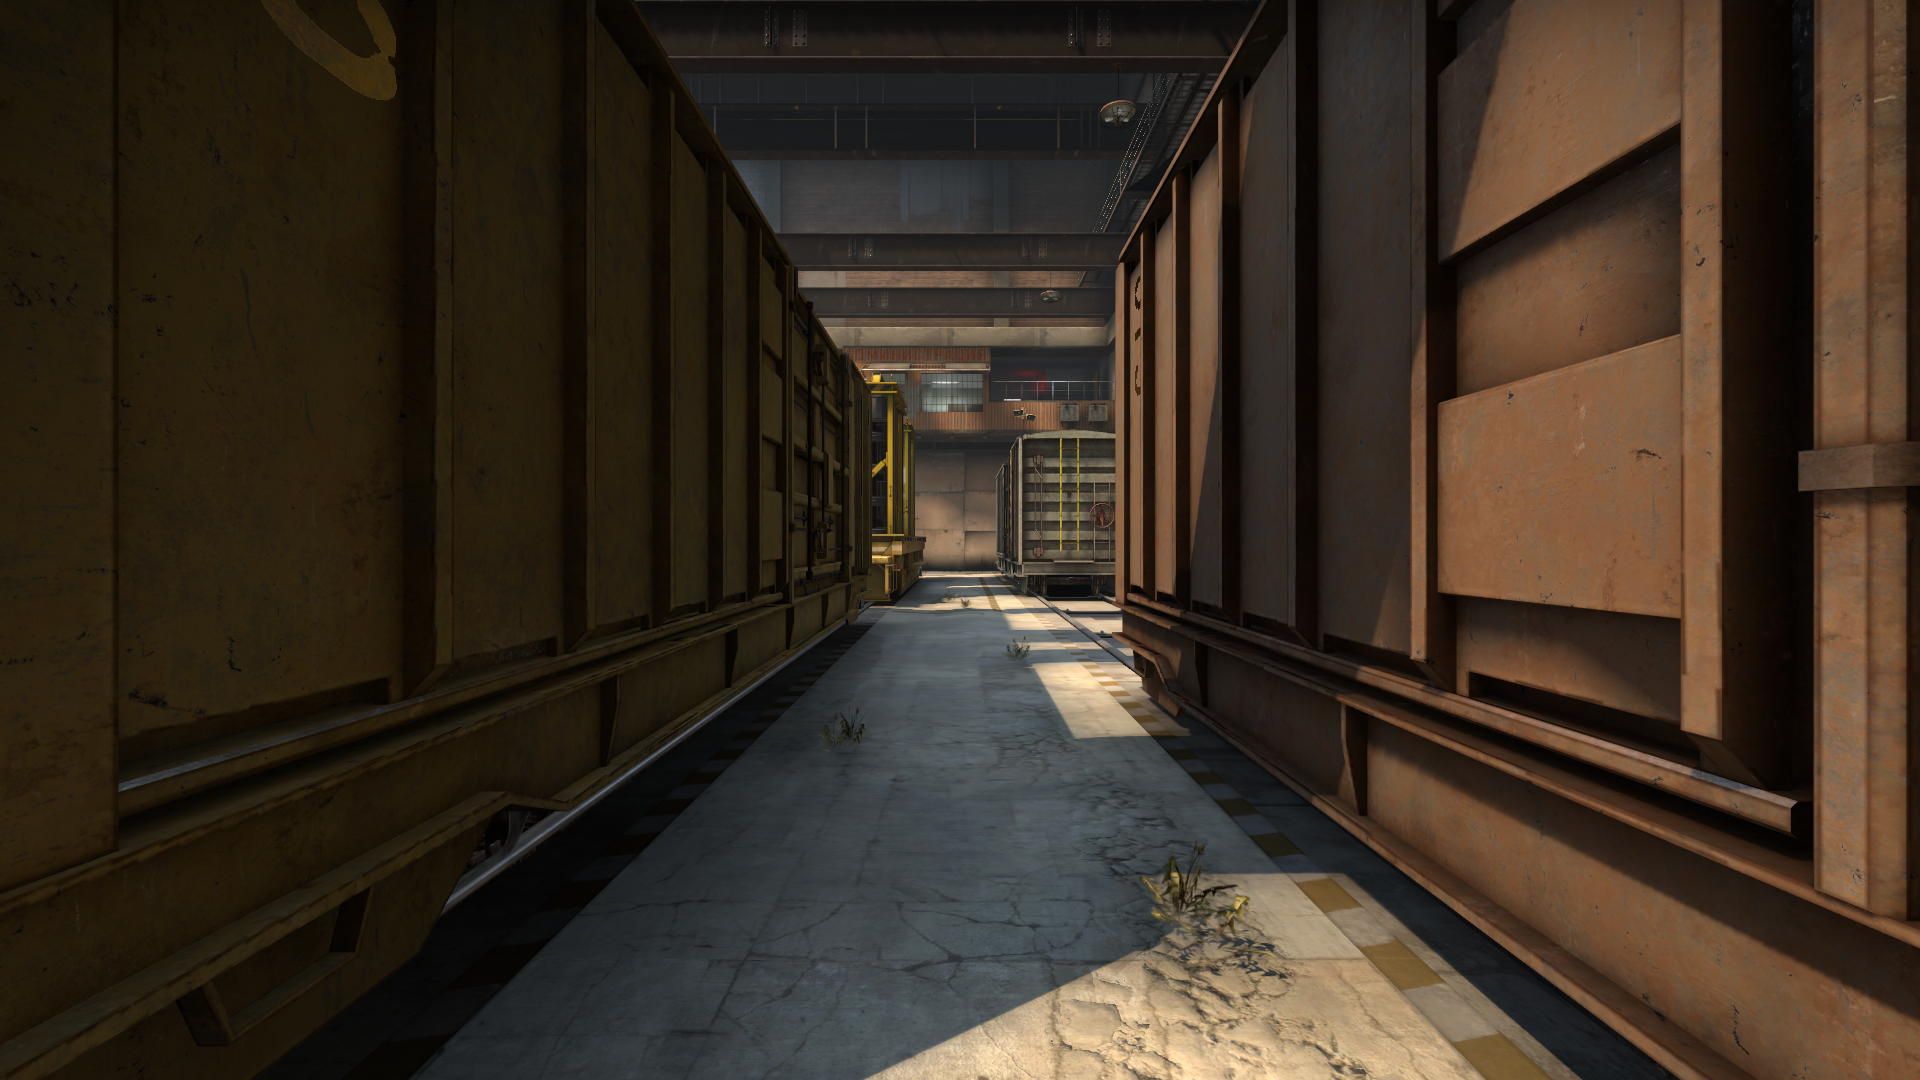
Map: de_train